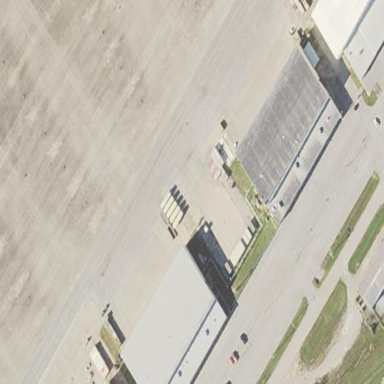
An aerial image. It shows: Hangar building located at airport.